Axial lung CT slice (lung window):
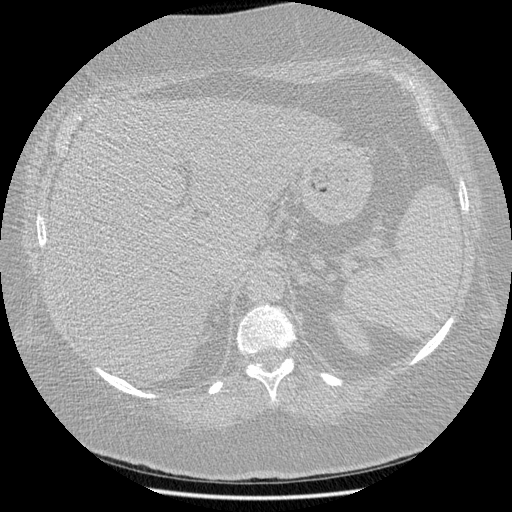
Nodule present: no